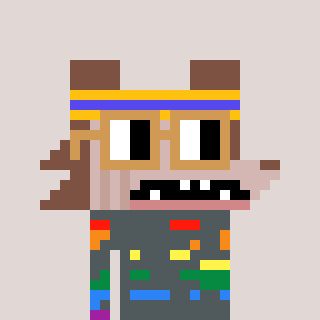
a pixel art character with square brown glasses, a werewolf-shaped head and a green-colored body on a warm background